Question: When you have a font installed on your system, but the website you're visiting is using google fonts (in this case Muli), does IE9 load up your installed font file, or the one from Google?
In other words, how does IE9 prioritize which font file to load if there are two available with the same name?
EDIT:
I think the answer is that it uses the downloaded version of the font. I installed Muli and then used fiddler to watch the site and it downloaded the .eot

I'm not 100% sure that's right but it seems like it is. Doesn't explain why my client's fonts look ~ever~ so slightly different than mine, but she has some other issues I can't replicate so it might be a larger issue than just fonts.
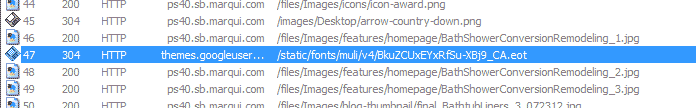
Answer: Start IE, load the page (either locally or by internet), press the F12 key, click the Network tab, click the Start Capturing button, refresh the page. Does your font file appear within the list? If not then it is probably loaded from the OS and not from Google.